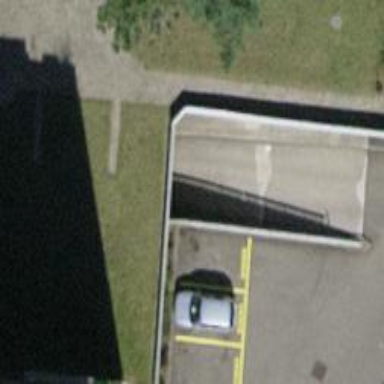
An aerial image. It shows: Parking entrance.